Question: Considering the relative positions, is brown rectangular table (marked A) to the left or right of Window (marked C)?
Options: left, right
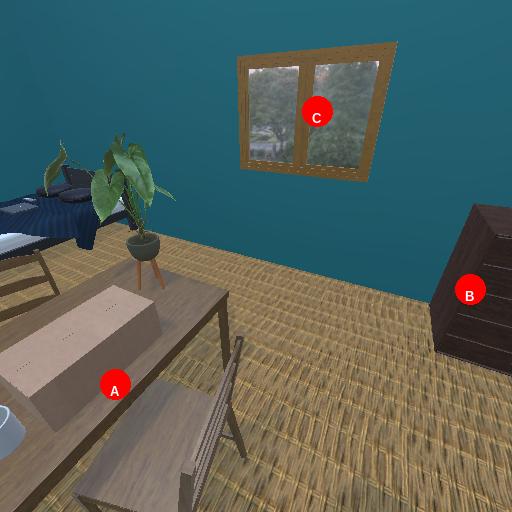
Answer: left